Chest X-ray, AP view. Patient: 44 years old, sex M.
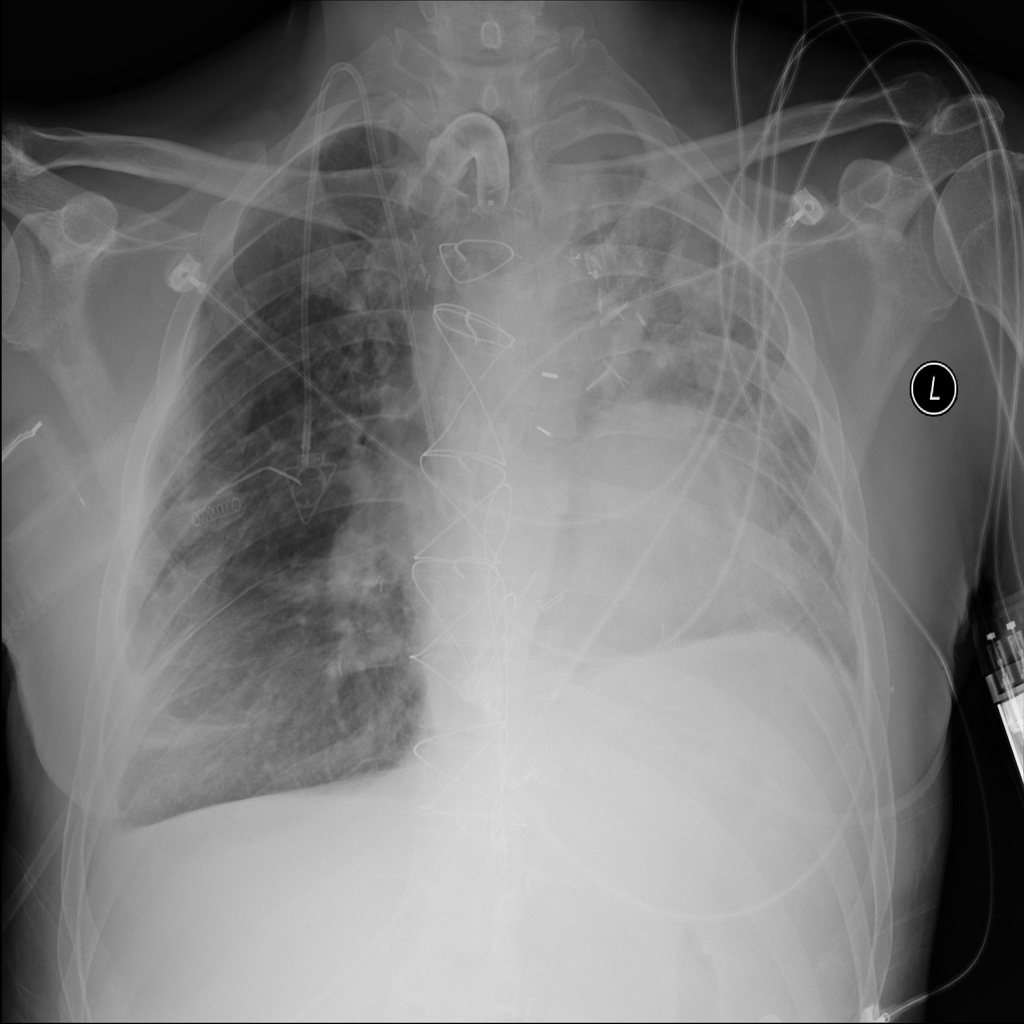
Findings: Atelectasis, Effusion, Infiltration